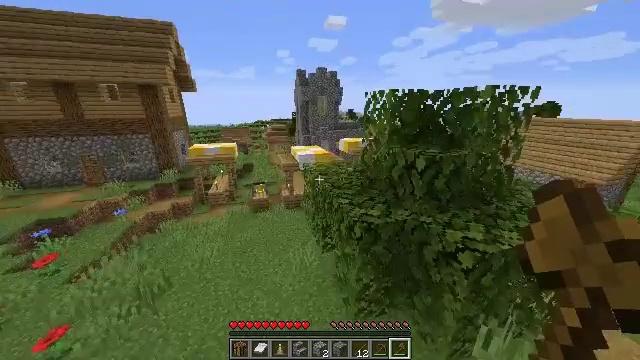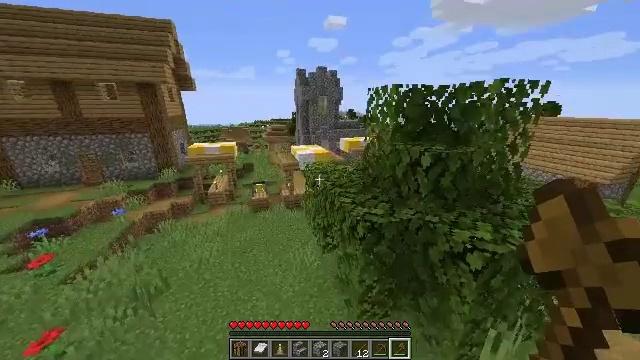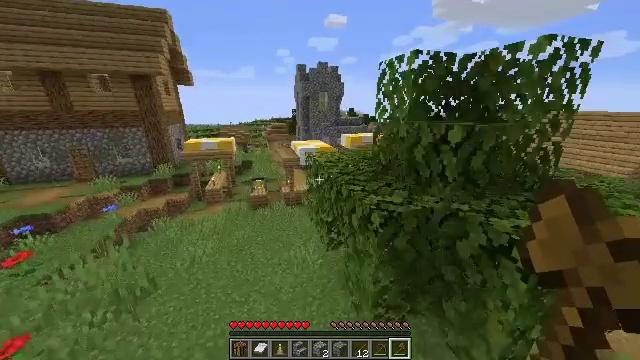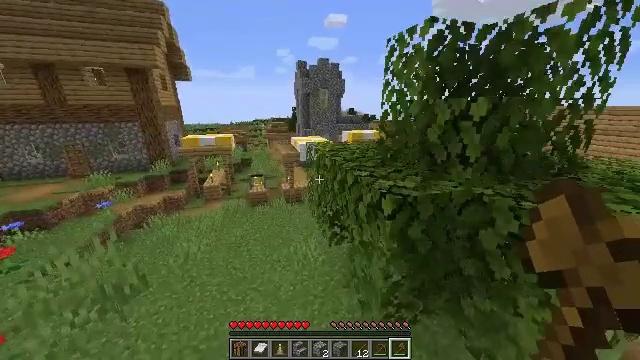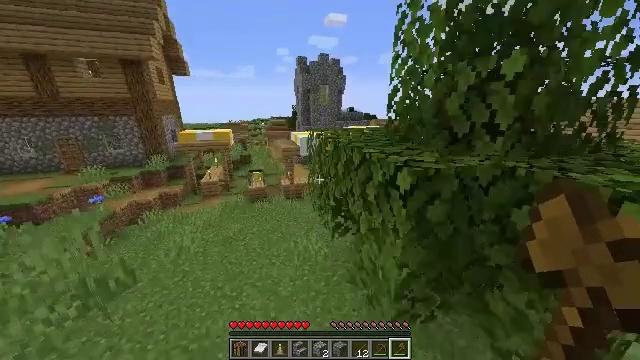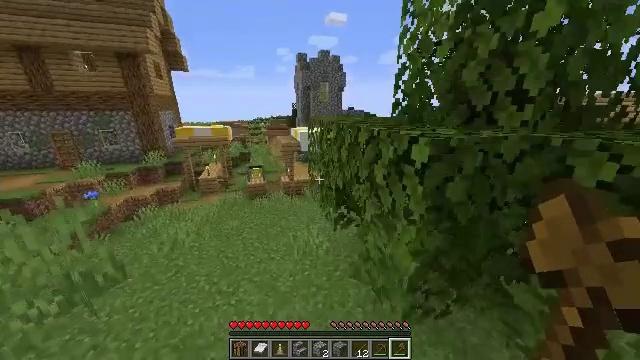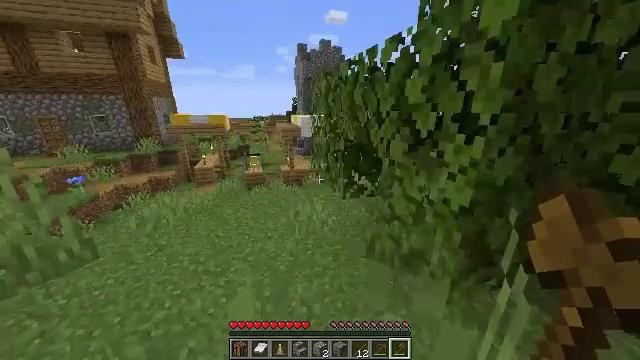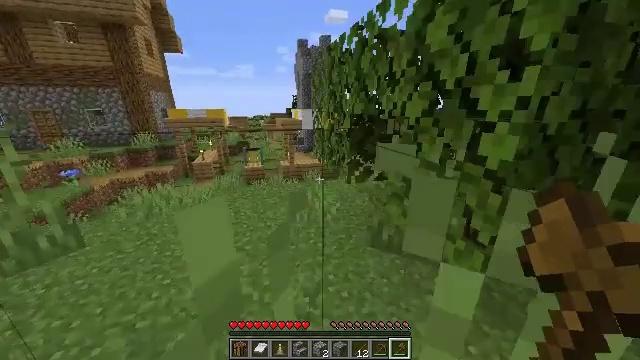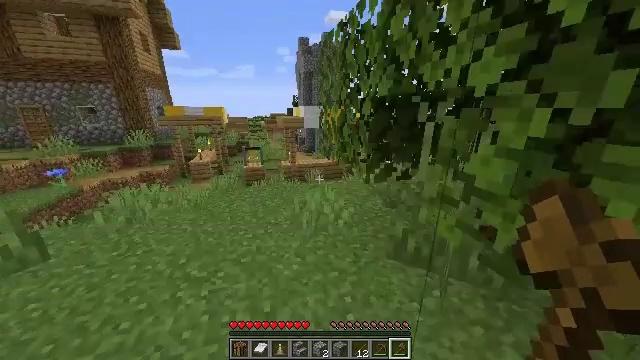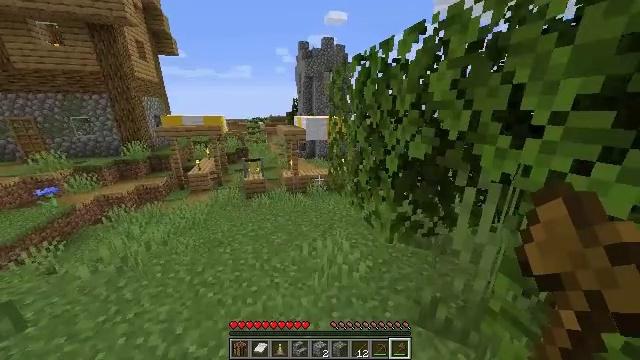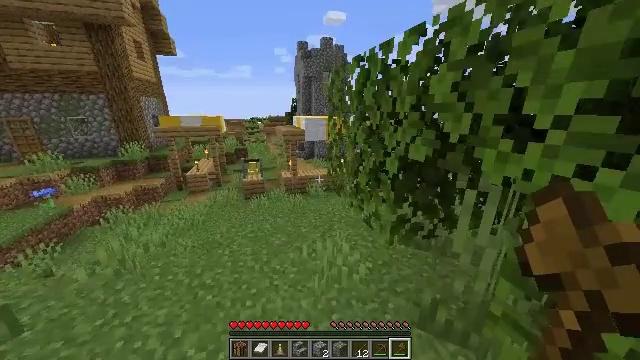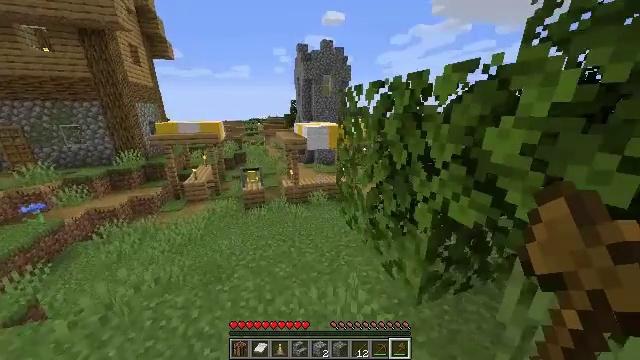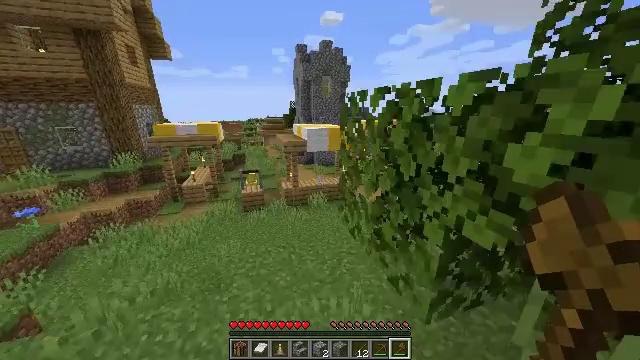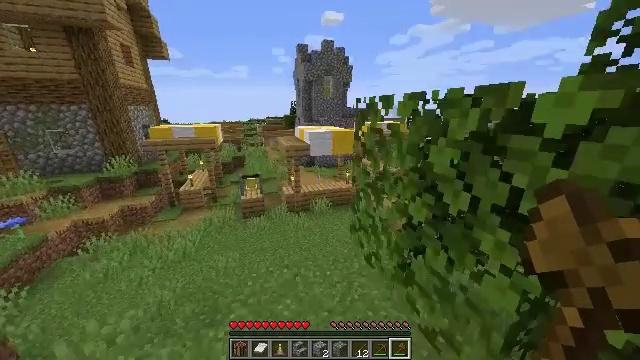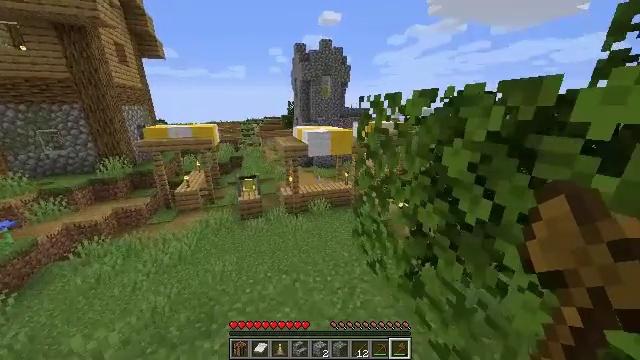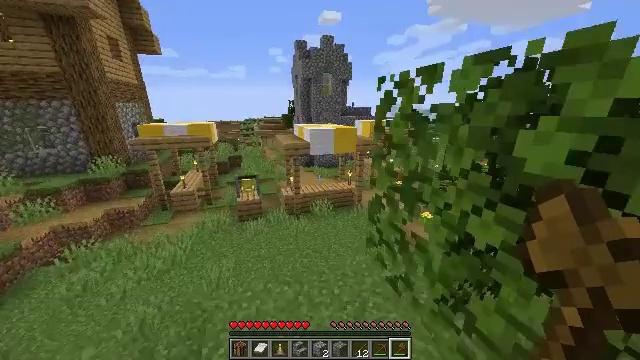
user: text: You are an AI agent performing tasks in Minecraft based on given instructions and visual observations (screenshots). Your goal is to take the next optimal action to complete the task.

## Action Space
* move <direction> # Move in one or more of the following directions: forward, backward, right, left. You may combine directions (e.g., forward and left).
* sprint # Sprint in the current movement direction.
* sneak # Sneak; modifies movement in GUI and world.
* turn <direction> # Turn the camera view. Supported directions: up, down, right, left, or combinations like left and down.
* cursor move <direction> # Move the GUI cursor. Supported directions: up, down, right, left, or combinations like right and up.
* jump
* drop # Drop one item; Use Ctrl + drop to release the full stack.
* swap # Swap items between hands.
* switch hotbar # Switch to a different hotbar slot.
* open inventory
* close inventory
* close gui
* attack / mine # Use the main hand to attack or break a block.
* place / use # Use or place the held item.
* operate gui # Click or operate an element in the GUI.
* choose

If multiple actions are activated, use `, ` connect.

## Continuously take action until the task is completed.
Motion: motion action
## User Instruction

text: Recover the brewing stand by mining it.
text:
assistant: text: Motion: move forward, jump
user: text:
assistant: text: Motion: move forward, jump
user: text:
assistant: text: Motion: move forward, jump
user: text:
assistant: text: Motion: move forward, jump
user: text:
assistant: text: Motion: move forward and move left, jump
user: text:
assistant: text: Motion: move forward and move left, jump
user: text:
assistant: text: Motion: move forward and move left, jump
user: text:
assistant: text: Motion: move forward and move left, jump
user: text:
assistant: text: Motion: move forward and move left, jump
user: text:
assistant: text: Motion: move forward, jump
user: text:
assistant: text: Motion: move forward, jump
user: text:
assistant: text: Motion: move forward, jump
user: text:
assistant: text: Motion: move forward, jump
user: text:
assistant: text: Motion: move forward, jump
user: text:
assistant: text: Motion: move forward, jump
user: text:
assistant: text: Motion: move forward, jump
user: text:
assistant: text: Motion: move forward, turn right, jump
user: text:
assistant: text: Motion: move forward, turn right, jump
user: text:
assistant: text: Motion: move forward, turn right, jump
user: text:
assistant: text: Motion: move forward, turn right, jump
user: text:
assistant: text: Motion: move forward, jump
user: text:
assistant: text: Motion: move forward, jump
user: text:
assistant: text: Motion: move forward, jump
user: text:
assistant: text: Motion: move forward, turn right, jump
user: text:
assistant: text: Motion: move forward and move right, jump
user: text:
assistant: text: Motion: move forward and move right, jump
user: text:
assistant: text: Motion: move forward and move right, jump
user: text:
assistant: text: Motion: move forward and move right, turn right, jump
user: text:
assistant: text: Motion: move forward and move right, jump
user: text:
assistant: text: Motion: move forward and move right, jump